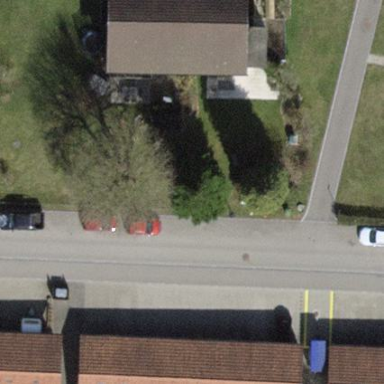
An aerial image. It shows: Street side parking area.